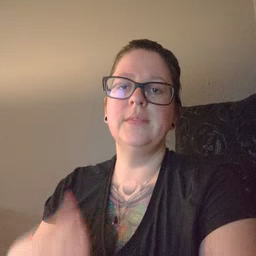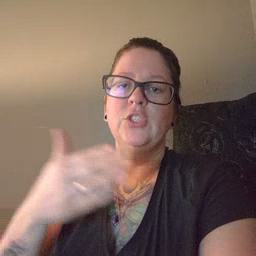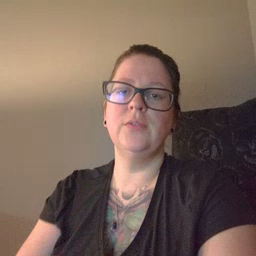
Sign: fish